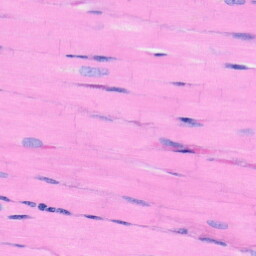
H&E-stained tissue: Heart